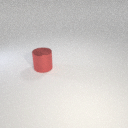
large red metal cylinder